Field crop: maize
Growth stage: 2
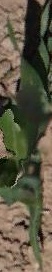
Species: maize